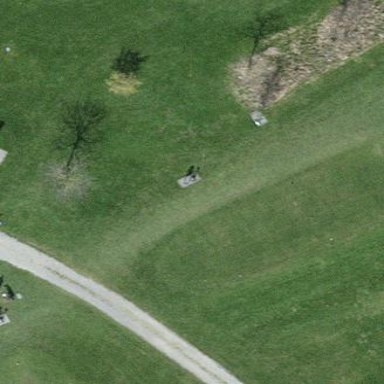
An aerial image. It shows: Golf tee area covered with grass.